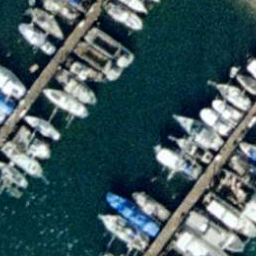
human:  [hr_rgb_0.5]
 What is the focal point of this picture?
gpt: harbor